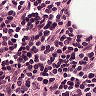
Metastatic tissue present: no